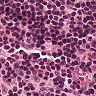
Metastatic tissue present: no